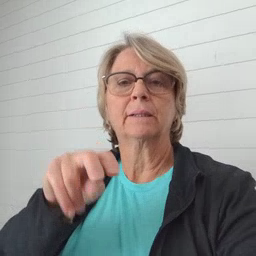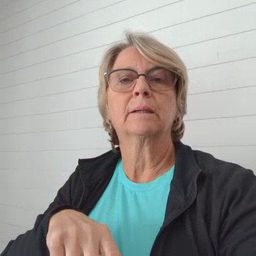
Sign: pen